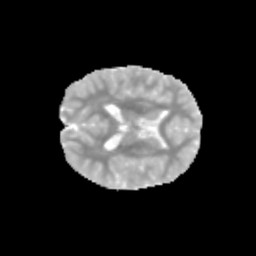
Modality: MD
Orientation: axial
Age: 11
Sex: male
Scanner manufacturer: siemens
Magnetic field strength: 3 T
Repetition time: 3.8 s
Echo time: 0.07 s